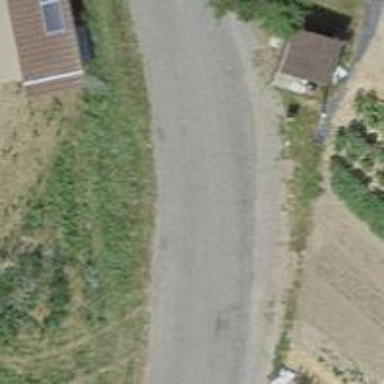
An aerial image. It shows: Residential road with no sidewalk.